Current action and preconditions to check: trajectory_clear

Your task: For each precondition in the list above, predict whether it will hold at this action.

Consider the current scene as observed from the mobile robot's camera, and analyze the predicted future states of all dynamic agents (e.g., people, animals, vehicles, or any moving entities) within the NEXT SECOND.

IMPORTANT: Only answer "very likely" if you are absolutely certain—based on strong, clear evidence—that a dynamic agent will violate the precondition in the predicted future state. Do NOT answer "very likely" for unlikely, ambiguous, or low-probability risks.

Ask yourself for each precondition: Is there a high probability, with clear and convincing evidence, that the predicted future states of any dynamic agent will interfere with the predicted future state of the currently executing action within the NEXT SECOND, causing that precondition to fail?

Assess the risk level based on these predictions. Use "likely" or "very likely" if motions create a clear risk of interference.

Use "neutral" or "improbable" if agents are nearby but their predicted paths are clearly diverging or non-conflicting.

Failure Risk Categories: "very improbable", "improbable", "neutral", "likely", "very likely"

Answer Format: Output ONLY the probability_of_failure value from these categories: "very improbable", "improbable", "neutral", "likely", "very likely"

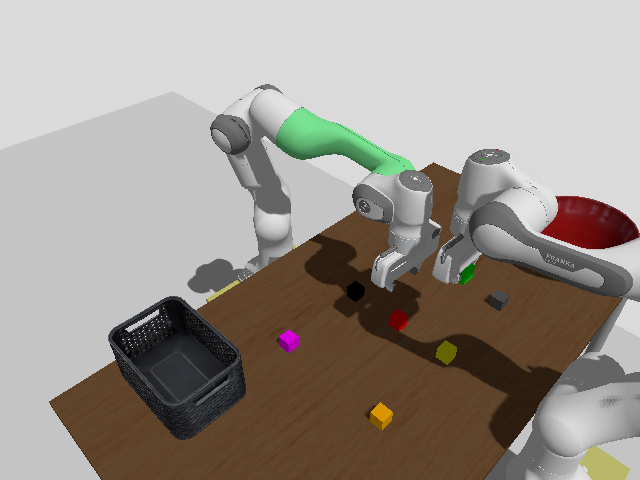

Answer: neutral